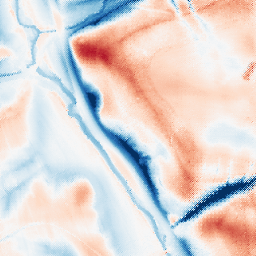
Category: classical
Decomposition family: uniform
Decomposition parameters: size: 50
Upsampling method: regularized
Upsampling parameters: scale: 4
lambda_reg: 0.1
Upsampling scale: 4